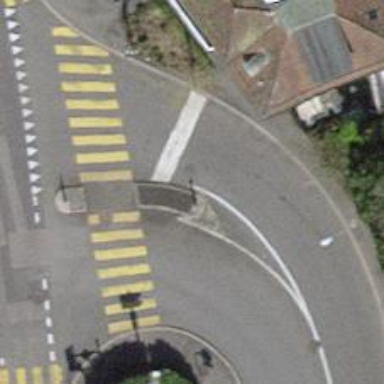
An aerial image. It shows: Road with traffic signals.